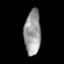
Tissue: lung
Cell type: Endothelial cells
Senescence score: 0.6362
Nuclear area (px): 731
Mean DAPI intensity: 152.453